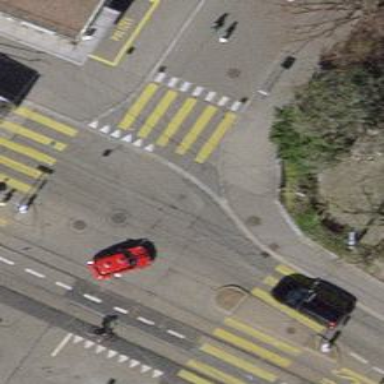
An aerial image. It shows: Kerb barrier.